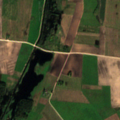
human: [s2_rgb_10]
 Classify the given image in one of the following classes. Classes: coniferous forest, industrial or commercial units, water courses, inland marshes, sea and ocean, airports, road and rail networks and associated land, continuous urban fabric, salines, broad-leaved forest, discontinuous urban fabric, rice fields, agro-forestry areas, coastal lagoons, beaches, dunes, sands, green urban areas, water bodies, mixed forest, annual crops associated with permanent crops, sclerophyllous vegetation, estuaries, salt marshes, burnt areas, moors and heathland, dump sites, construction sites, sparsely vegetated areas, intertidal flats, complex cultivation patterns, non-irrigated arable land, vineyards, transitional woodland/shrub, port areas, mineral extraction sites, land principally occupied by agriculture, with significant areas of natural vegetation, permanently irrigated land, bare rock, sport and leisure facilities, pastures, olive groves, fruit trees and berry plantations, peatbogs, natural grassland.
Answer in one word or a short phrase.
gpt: non-irrigated arable land, pastures